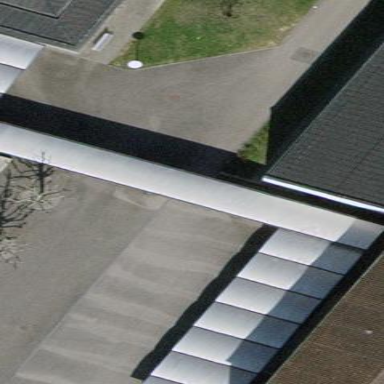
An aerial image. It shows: View of roof of building.